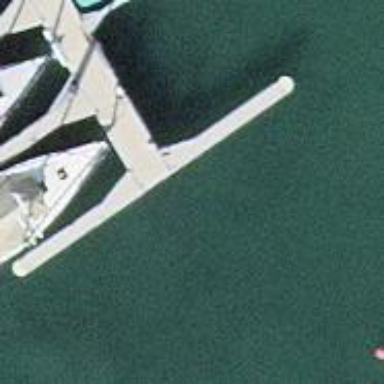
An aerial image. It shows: Man-made pier.